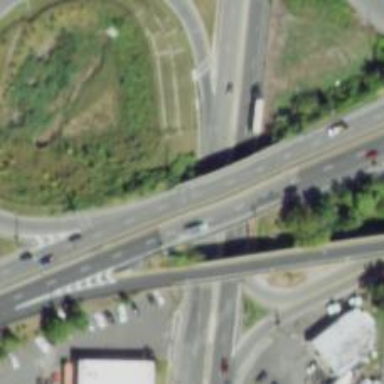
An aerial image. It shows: Bridge over trunk highway expressway.